Question: I want to display an action which hold an introduction and message from manager for few seconds then go to home action
any idea how to achieve that something like the following image

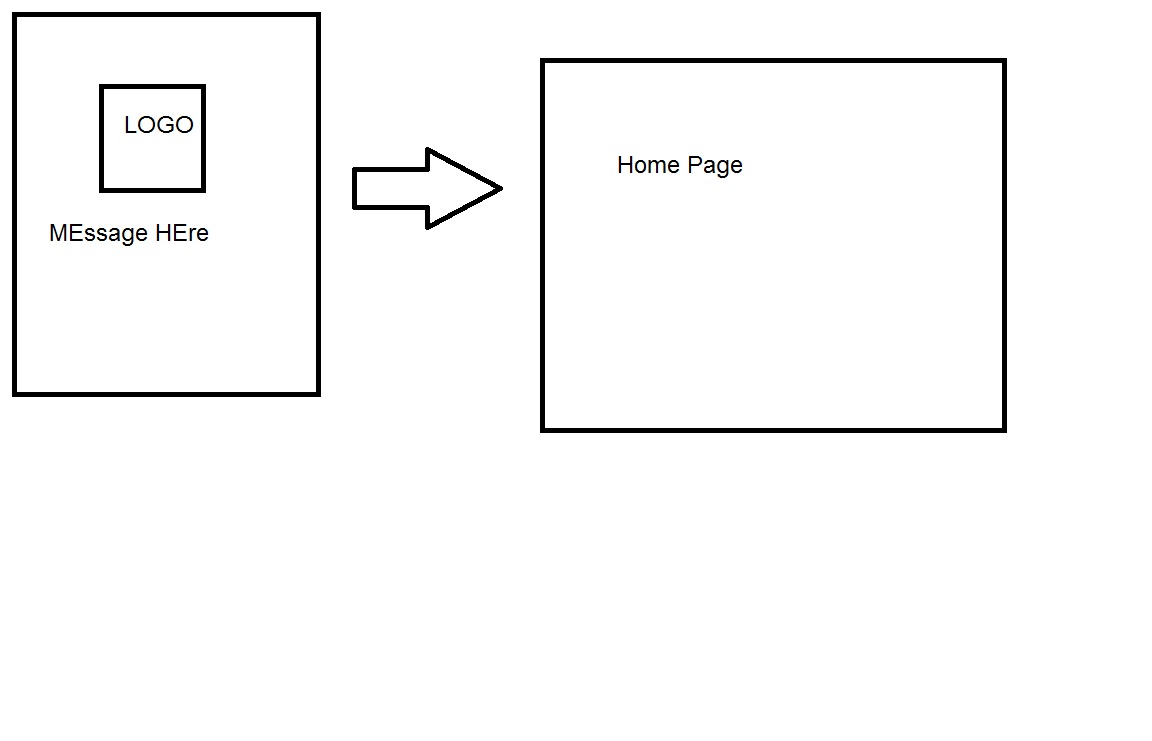
Answer: Simple way of achieving this is using the meta refresh tag. Just put the following code into the head of your index.html:
'''
<meta http-equiv="refresh" content="5; url=home.html">
'''
Where '5' represents the seconds when the refresh occurs and 'url=home.html' is the path where the refresh will redirect.
So in your you put introduction content and in you build your website.
Hope this helps.